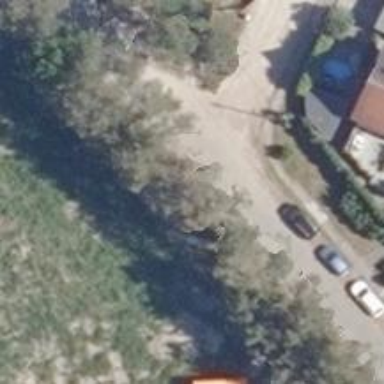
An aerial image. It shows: Residential road with sandy surface.